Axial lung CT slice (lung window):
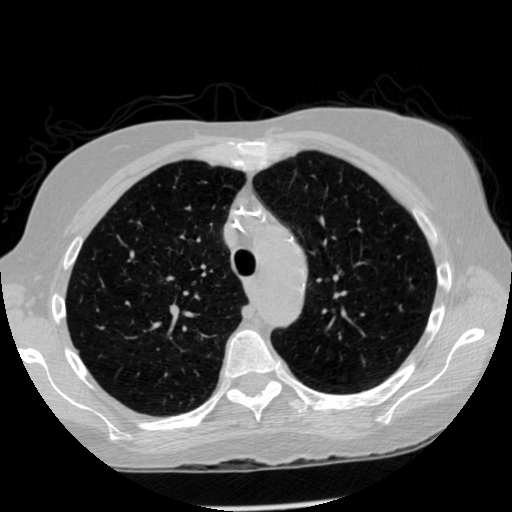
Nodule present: no